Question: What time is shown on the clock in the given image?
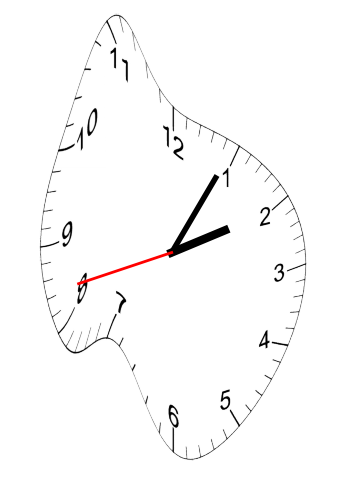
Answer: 02:04:42